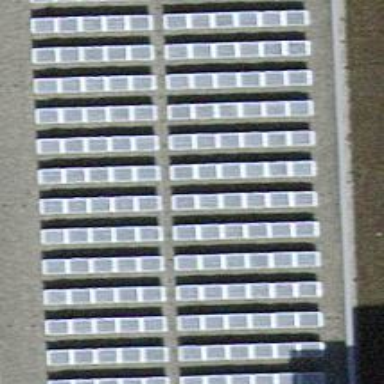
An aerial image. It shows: Solar power generator utilizing photovoltaic technology with solar photovoltaic panels.